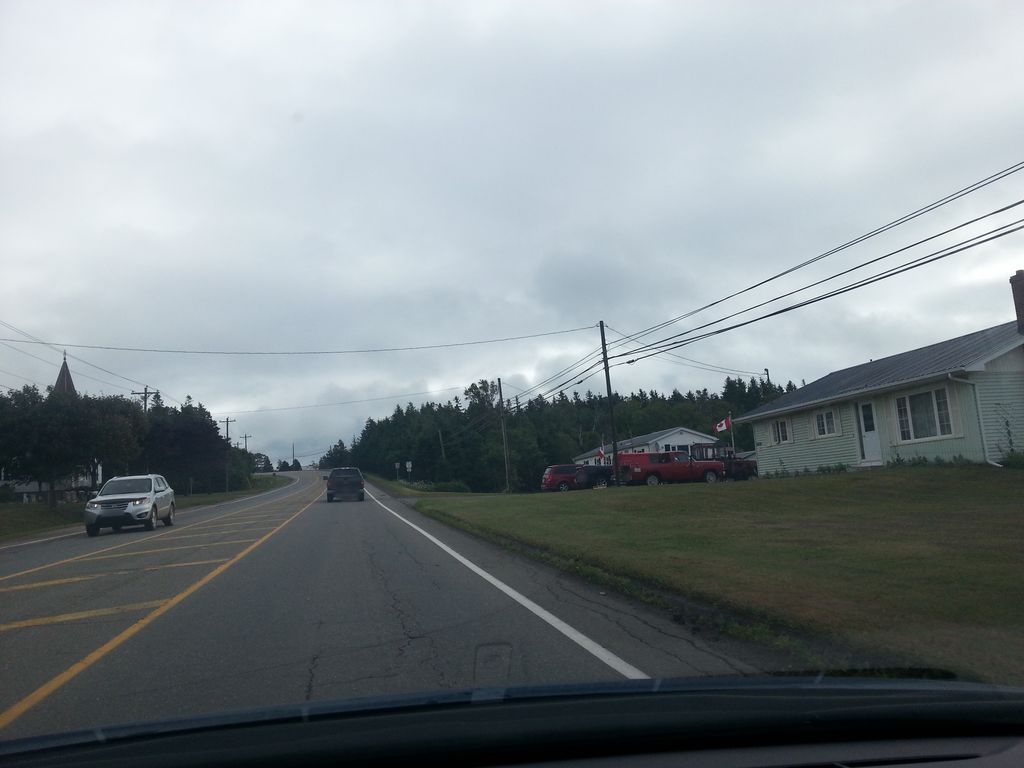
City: charlottetown